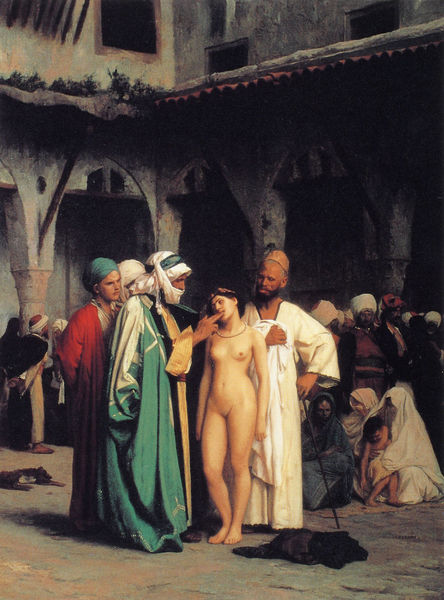
Titel: Sklavenmarkt
Künstler: Jean-Léon Gérôme
Institution: Williamstown (Massachusetts), Sterling and Francine Clark Institute
Schlagwörter: akt, nackt, schatten, umhang, weiß, grün, menschen, sitzen, brust, fenster, frau, grau, hut, männer, straße, säulen, türkis, dach, gebäude, haus, rot, leute, häuser, gewand, gold, kind, publikum, stock, bogen, kette, hof, markt, scham, bögen, innenhof, verkauf, orient, hocken, zähne, sklavin, opfer, orientalismus, turban, araber, fes, untersuchen, fez, kaftan, hure, truban, gewan, sklavenmarkt, ingre, egypte, änner, orientaliste, nu, maroc, caravansérail